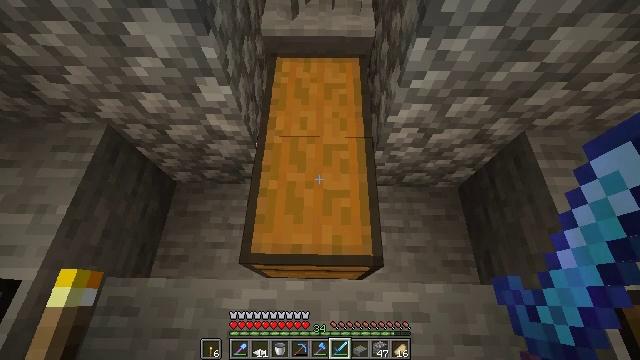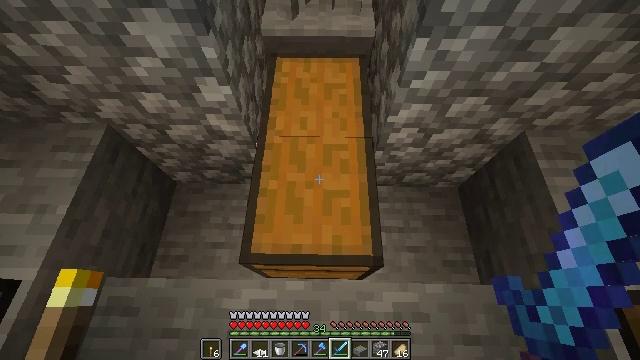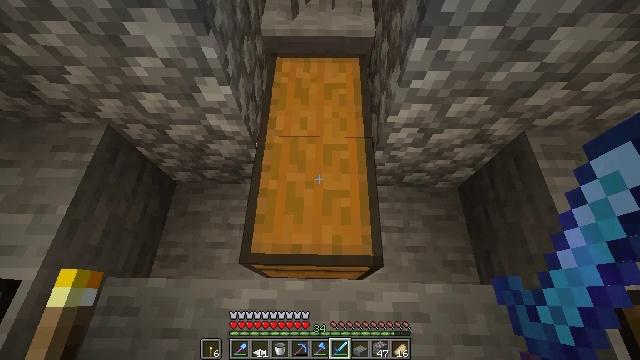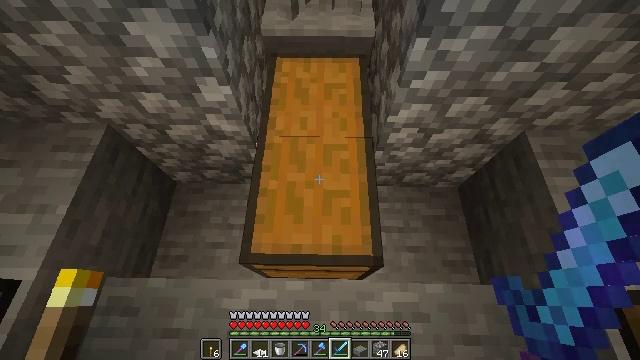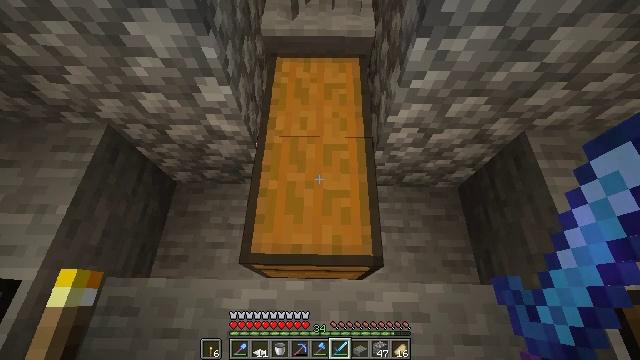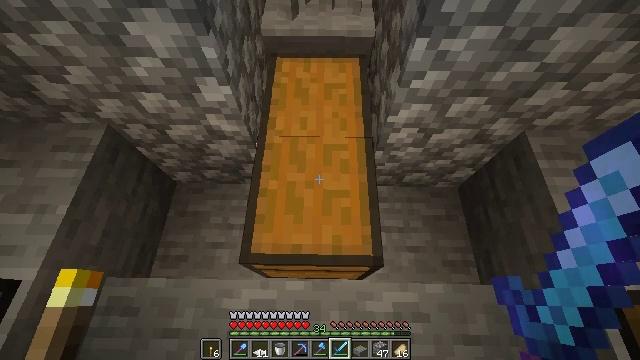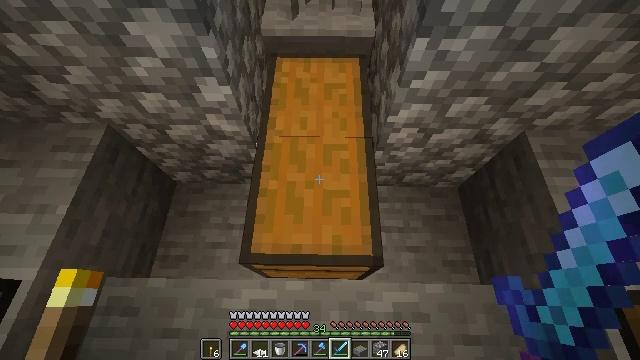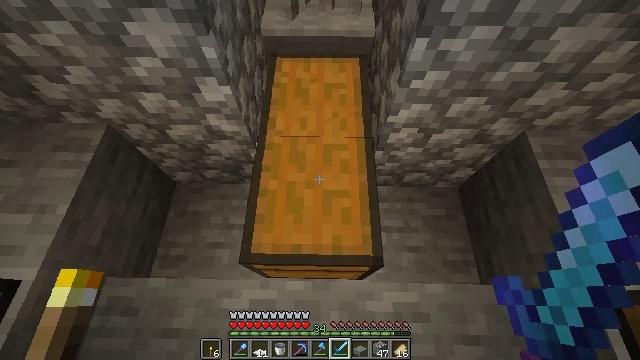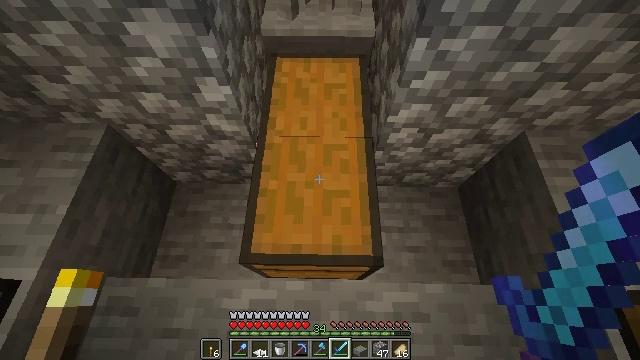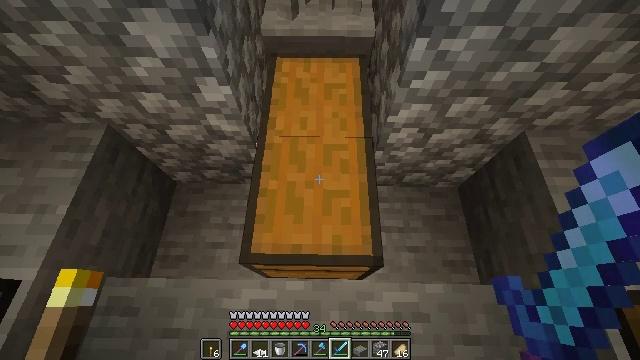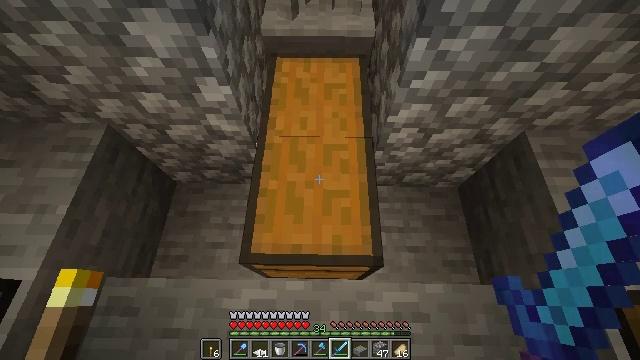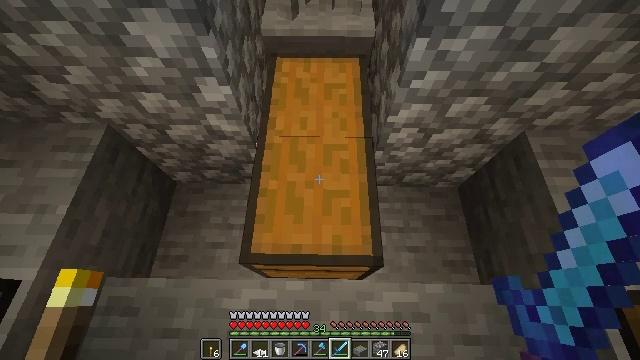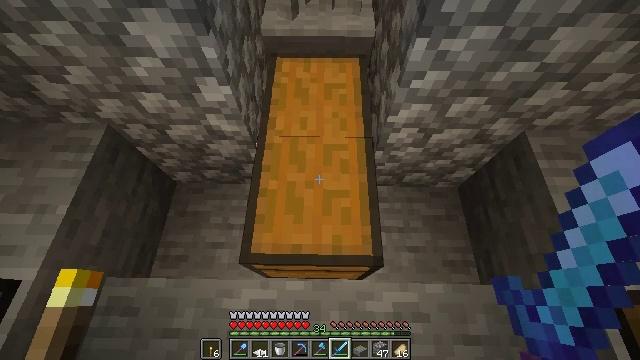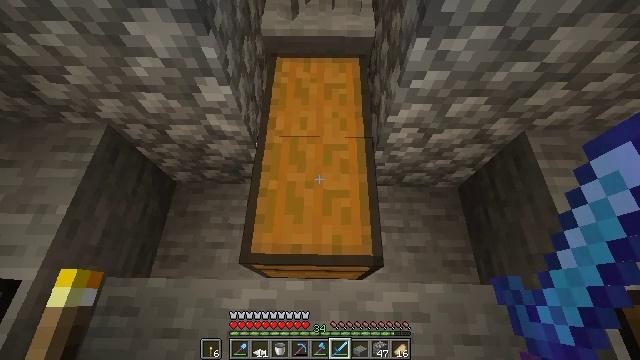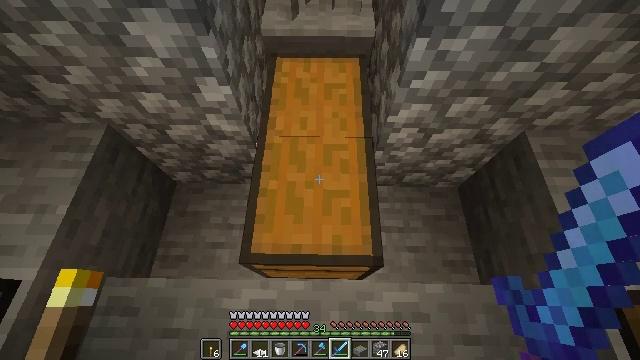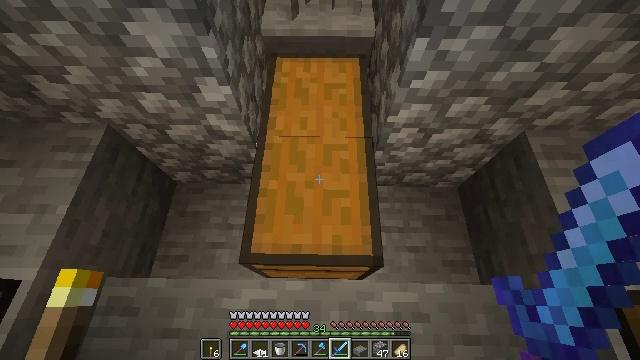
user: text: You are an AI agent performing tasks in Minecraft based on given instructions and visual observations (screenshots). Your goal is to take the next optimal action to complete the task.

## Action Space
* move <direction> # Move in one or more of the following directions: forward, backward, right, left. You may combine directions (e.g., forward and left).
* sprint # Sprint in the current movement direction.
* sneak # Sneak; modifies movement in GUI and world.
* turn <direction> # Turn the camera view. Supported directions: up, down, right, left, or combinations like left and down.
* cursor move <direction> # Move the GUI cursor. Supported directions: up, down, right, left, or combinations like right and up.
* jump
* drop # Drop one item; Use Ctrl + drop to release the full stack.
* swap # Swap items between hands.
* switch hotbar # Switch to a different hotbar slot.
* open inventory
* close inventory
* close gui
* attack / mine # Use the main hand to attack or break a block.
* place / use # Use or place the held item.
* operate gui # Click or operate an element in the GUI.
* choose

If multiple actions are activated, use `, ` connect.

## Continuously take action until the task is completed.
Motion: motion action
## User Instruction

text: Drop a diamond sword.
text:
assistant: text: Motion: no_op
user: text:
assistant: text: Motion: no_op
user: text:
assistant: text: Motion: no_op
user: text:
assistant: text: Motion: no_op
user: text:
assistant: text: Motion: no_op
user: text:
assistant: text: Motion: no_op
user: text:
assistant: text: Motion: no_op
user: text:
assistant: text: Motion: no_op
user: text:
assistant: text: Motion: no_op
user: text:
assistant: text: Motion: no_op
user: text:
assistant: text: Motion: no_op
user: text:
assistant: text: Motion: no_op
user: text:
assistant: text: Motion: no_op
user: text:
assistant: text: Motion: no_op
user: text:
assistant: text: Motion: no_op
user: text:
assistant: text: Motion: no_op
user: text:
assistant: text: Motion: no_op
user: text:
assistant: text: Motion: no_op
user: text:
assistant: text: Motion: no_op
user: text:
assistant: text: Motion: no_op
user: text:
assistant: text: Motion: no_op
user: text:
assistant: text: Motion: no_op
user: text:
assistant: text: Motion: no_op
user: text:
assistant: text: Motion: no_op
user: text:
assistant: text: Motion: no_op
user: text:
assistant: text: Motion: no_op
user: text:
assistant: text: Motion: no_op
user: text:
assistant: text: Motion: no_op
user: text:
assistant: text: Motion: no_op
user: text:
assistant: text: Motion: no_op